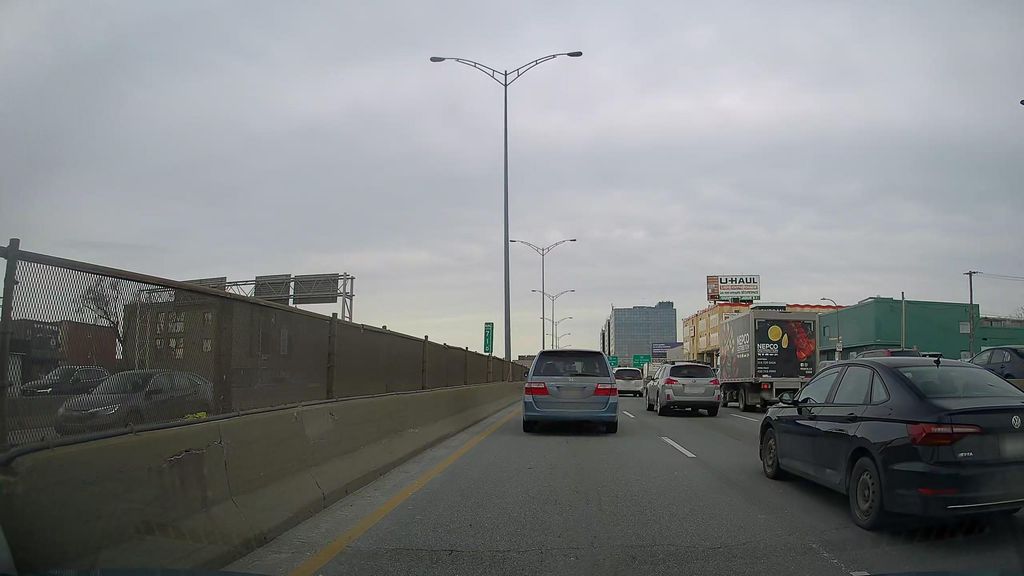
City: montreal